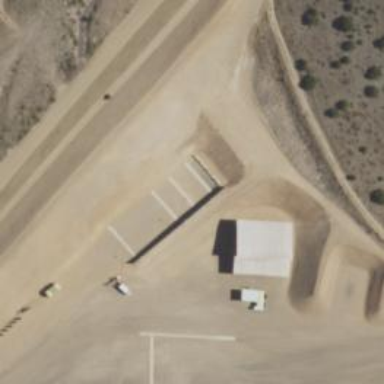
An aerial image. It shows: Shooting range on leisure land pitch.